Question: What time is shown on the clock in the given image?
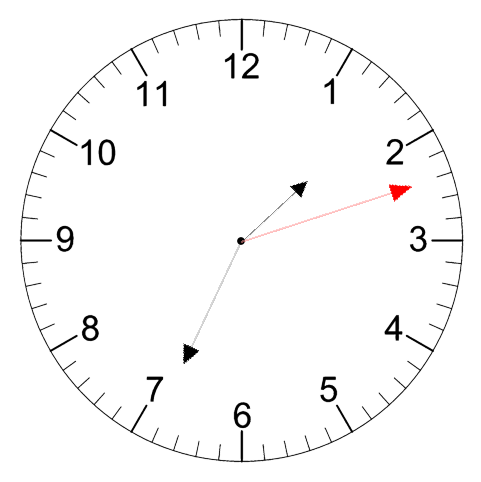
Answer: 01:34:12